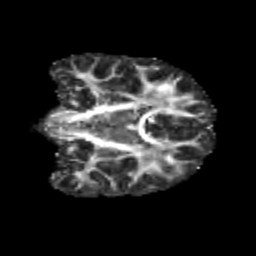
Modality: FA
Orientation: coronal
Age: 9
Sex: male
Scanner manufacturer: siemens
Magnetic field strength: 3 T
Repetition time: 3.8 s
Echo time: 0.07 s